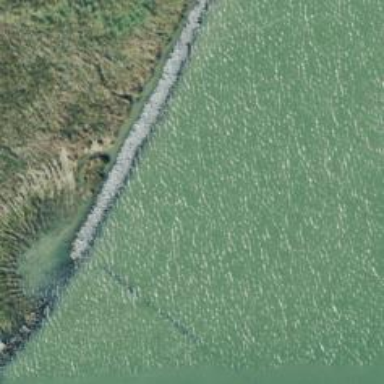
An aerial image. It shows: Breakwater structure.